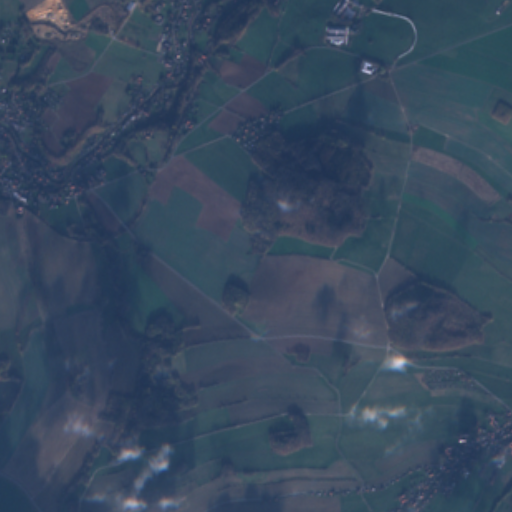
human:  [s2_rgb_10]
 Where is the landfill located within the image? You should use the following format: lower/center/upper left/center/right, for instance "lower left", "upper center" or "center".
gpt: The landfill is located in the upper left of the image.
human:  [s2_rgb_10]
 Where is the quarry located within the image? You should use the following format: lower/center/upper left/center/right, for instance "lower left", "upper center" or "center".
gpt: The quarry is located in the upper left of the image.
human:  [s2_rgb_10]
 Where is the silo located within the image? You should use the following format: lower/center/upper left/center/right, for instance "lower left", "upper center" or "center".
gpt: The silo is located in the upper right of the image.
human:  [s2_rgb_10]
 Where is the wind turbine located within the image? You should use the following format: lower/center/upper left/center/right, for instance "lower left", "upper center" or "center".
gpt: The wind turbine is located in the center left of the image.
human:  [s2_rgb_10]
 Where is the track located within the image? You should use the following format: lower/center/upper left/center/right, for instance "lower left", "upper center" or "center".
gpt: There is no track in the image.